Interaction volume radius: 5 \u00c5
Interaction volume height: 30 \u00c5
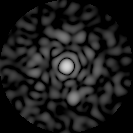
Disorder parameter: 0.8539